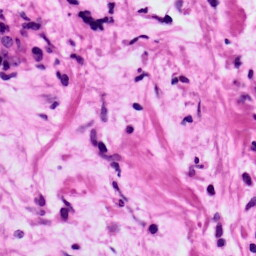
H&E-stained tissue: Ovarian